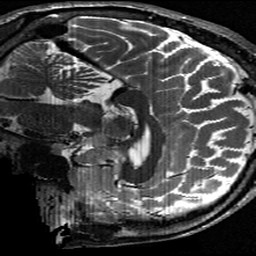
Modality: T2w
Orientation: sagittal
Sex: male